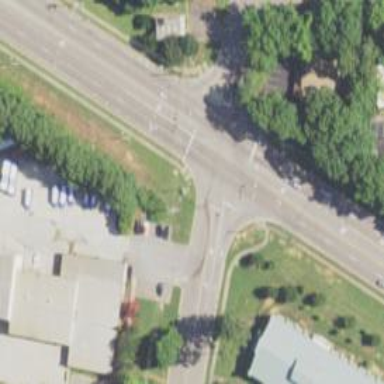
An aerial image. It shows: Unmarked road crossing.